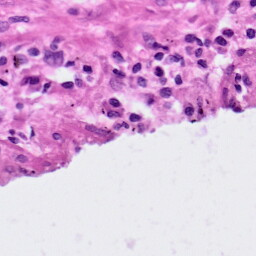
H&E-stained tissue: Lung